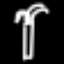
Label: palm tree